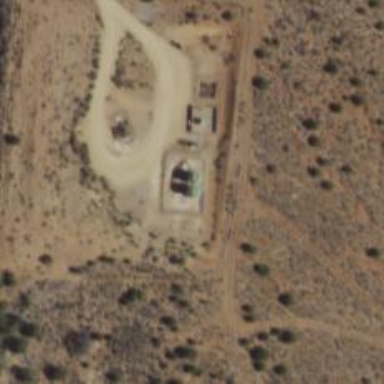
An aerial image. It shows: Storage tank with man-made structure.